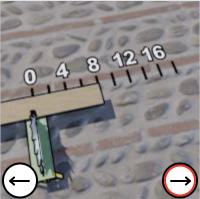
Task: length
Answer: 8
First scale value: 4.0